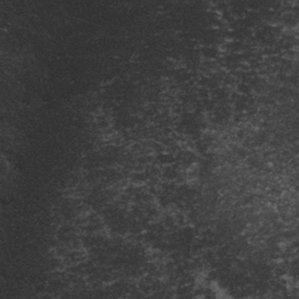
Label: frost